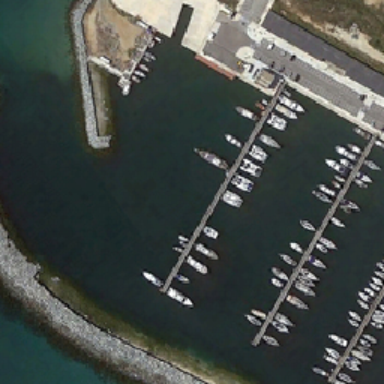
The pond is divided into many parts .